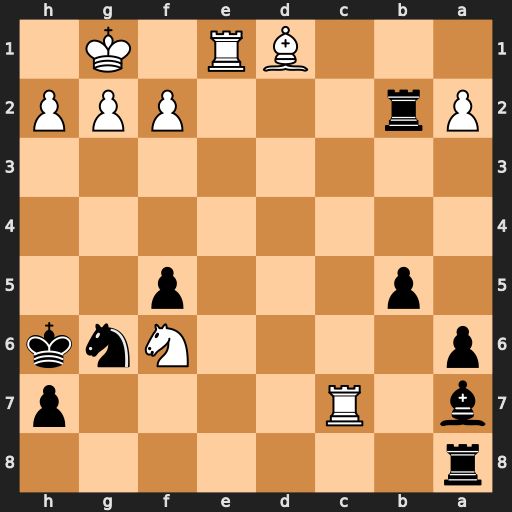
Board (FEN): r7/b1R4p/p4Nnk/1p3p2/8/8/Pr3PPP/3BR1K1
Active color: b
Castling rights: -
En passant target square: -
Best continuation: Bxf2+